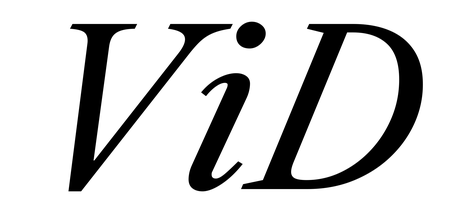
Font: LibreCaslonText-Italic_Italic